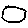
Label: hexagon